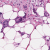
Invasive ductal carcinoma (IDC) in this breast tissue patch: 0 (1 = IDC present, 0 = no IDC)